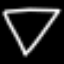
Label: diamond